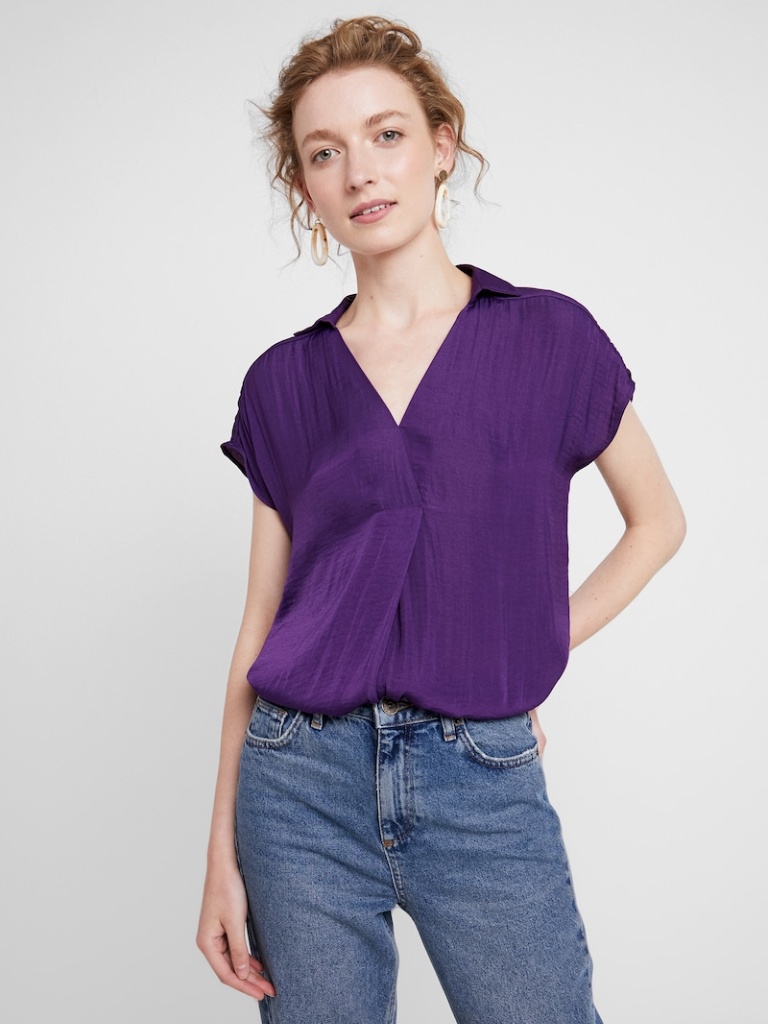
cotton relaxed short sleeve hip length French Tucked v-neck blouse